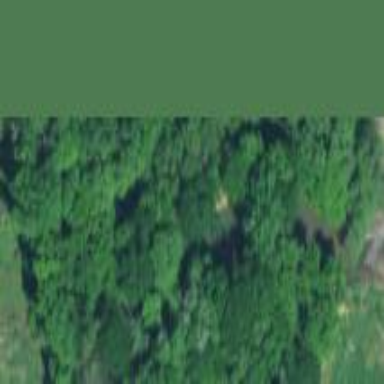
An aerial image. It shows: Mixed woodland area with variety of leaf types and cycles.